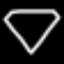
Label: diamond